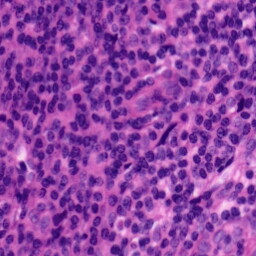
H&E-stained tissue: Tonsil